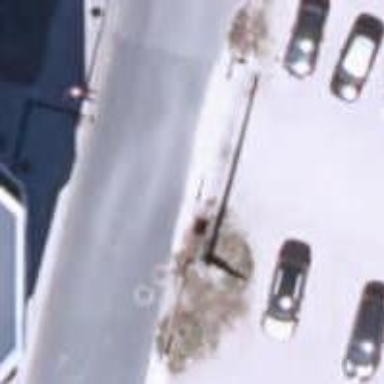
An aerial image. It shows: Parking entrance.